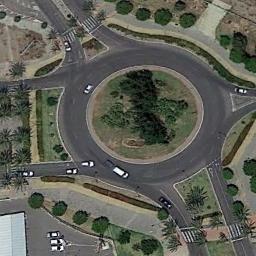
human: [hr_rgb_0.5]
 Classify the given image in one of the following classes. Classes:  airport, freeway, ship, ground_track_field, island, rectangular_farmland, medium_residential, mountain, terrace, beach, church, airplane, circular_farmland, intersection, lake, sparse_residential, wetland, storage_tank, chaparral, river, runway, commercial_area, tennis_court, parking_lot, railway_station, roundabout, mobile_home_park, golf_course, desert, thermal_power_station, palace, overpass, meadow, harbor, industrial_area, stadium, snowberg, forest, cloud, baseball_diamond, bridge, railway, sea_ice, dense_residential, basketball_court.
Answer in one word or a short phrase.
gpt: roundabout